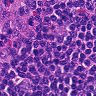
Metastatic tissue present: no